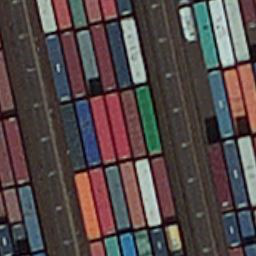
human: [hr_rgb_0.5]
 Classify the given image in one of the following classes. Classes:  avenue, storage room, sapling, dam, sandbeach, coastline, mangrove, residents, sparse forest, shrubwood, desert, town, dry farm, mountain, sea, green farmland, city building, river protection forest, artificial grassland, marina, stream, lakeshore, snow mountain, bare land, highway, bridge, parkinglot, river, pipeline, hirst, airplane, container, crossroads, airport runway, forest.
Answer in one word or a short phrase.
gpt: container